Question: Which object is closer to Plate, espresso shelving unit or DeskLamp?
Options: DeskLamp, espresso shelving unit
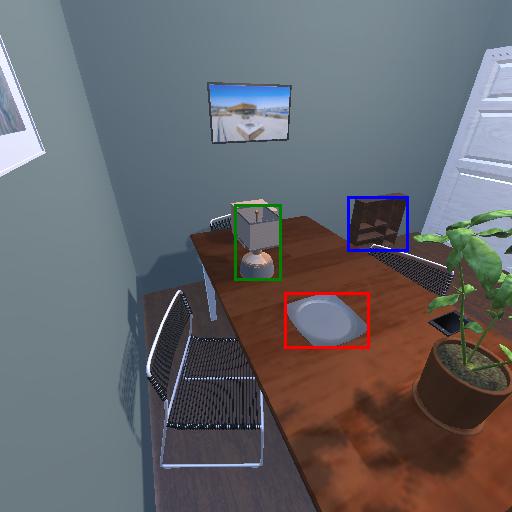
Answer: DeskLamp